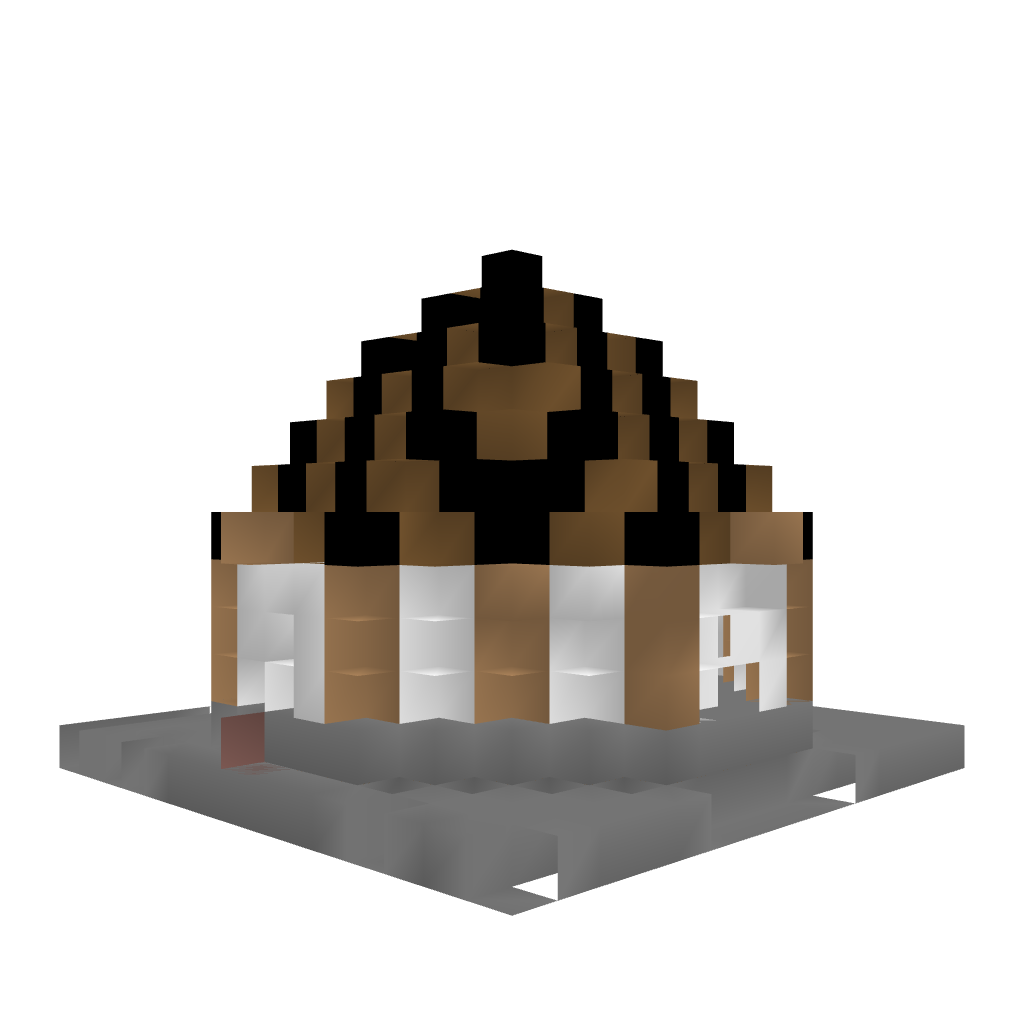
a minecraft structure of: Pony go round! bad low quality